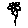
Label: flower